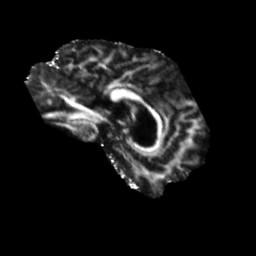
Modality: FA
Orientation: sagittal
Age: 70
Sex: male
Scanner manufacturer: siemens
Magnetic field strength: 3 T
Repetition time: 5.47 s
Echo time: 0.0854 s